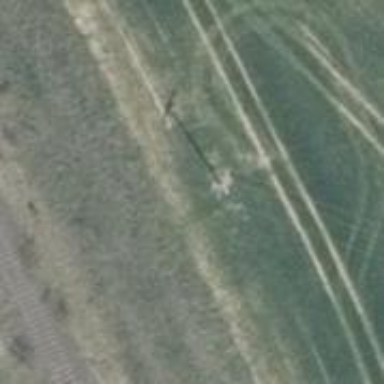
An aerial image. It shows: Power pole.